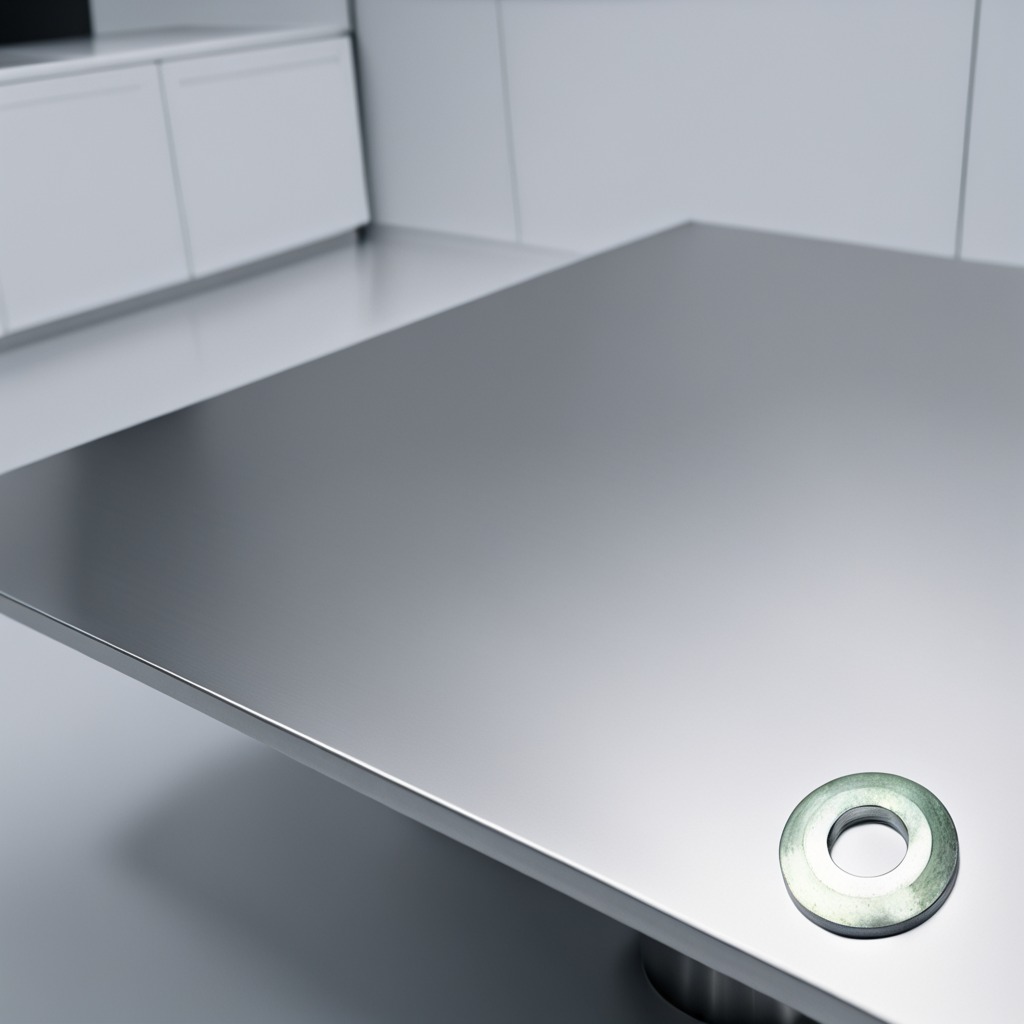
A flat metal washer is lying on a stainless steel table in a high-end prototyping lab.